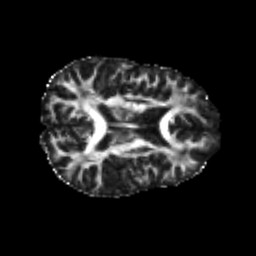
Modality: FA
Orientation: axial
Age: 25
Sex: female
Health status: healthy
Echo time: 0.074 s